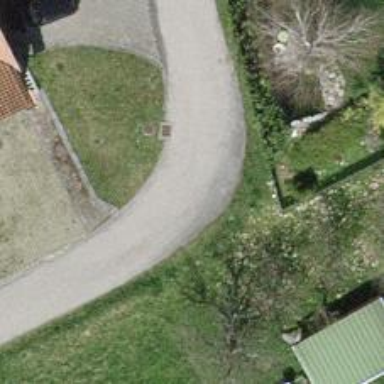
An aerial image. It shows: Smooth asphalt road in residential area.